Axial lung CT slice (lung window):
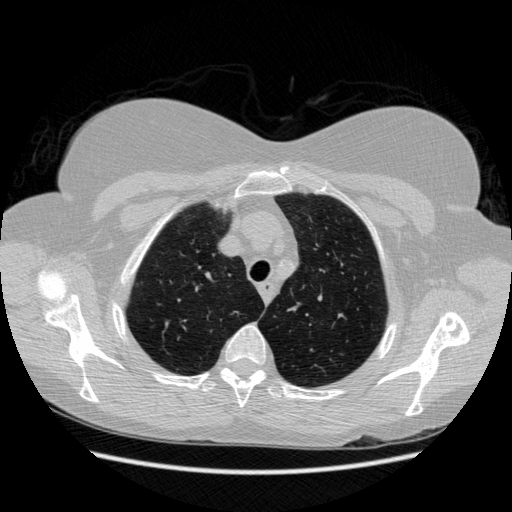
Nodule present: no